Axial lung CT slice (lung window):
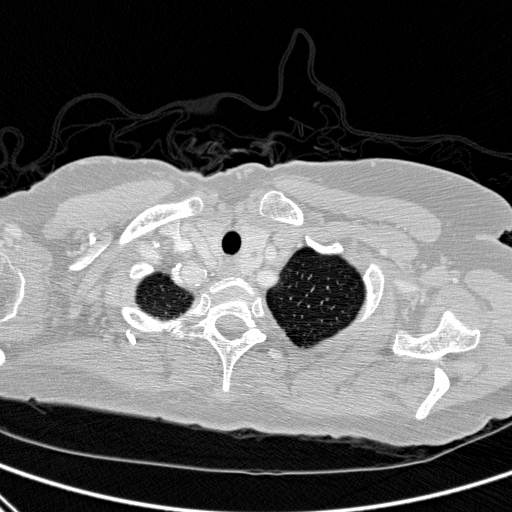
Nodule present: no